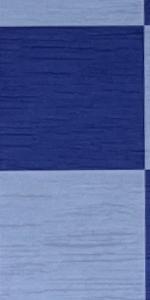
Label: Empty